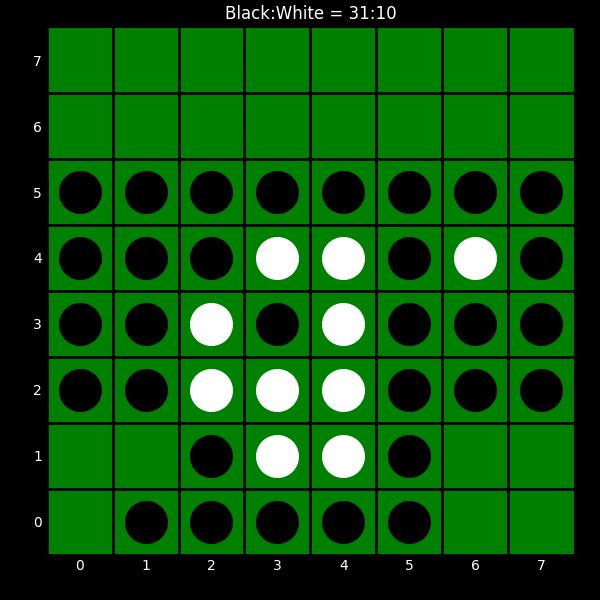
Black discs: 31
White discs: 10